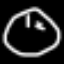
Label: clock